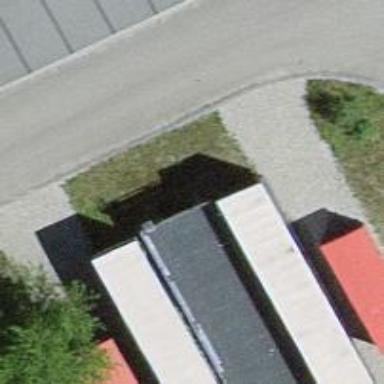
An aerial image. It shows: Parking entrance.